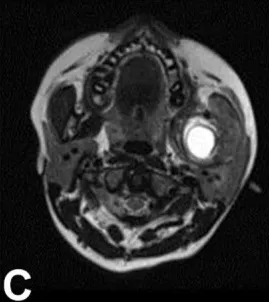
Magnetic Resonance Imaging T2-weighted axial images show hyperintense signal with well-defined capsule surrounding the lesion in the posterior ramus of the left mandible.
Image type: radiology (mri)